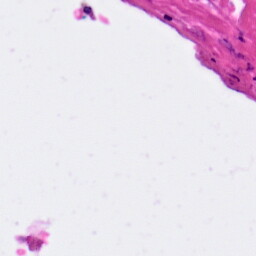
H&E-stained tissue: Pancreatic